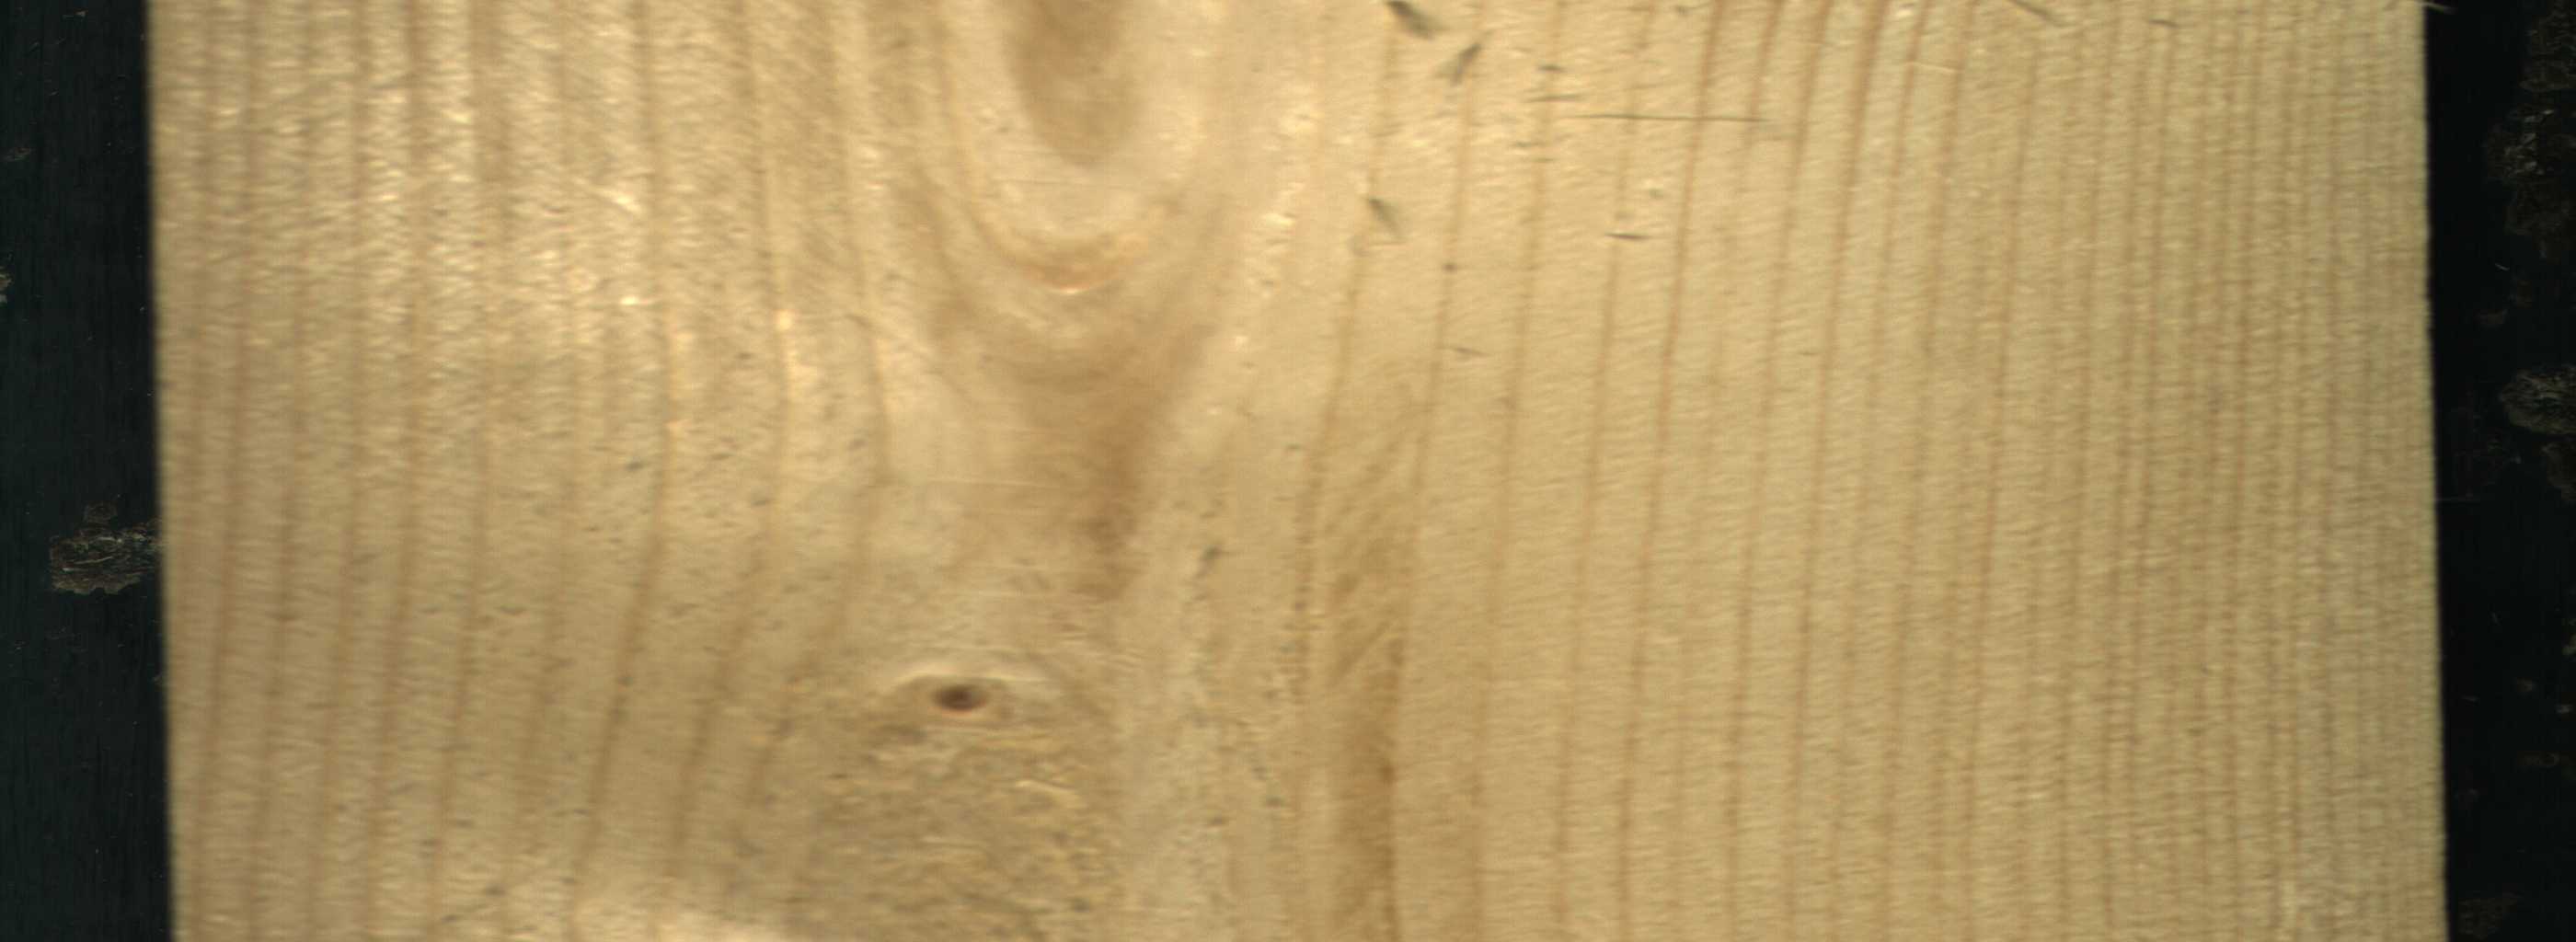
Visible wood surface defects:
Live_Knot